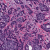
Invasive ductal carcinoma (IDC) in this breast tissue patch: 1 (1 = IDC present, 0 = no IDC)